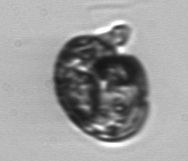
Label: Proterythropsis